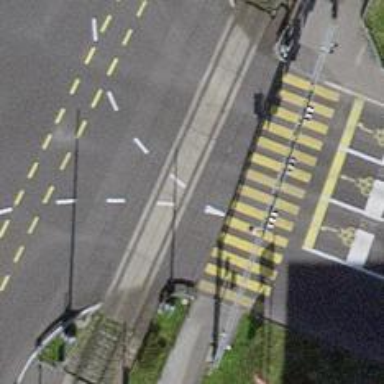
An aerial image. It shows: Level crossing with double half barrier.